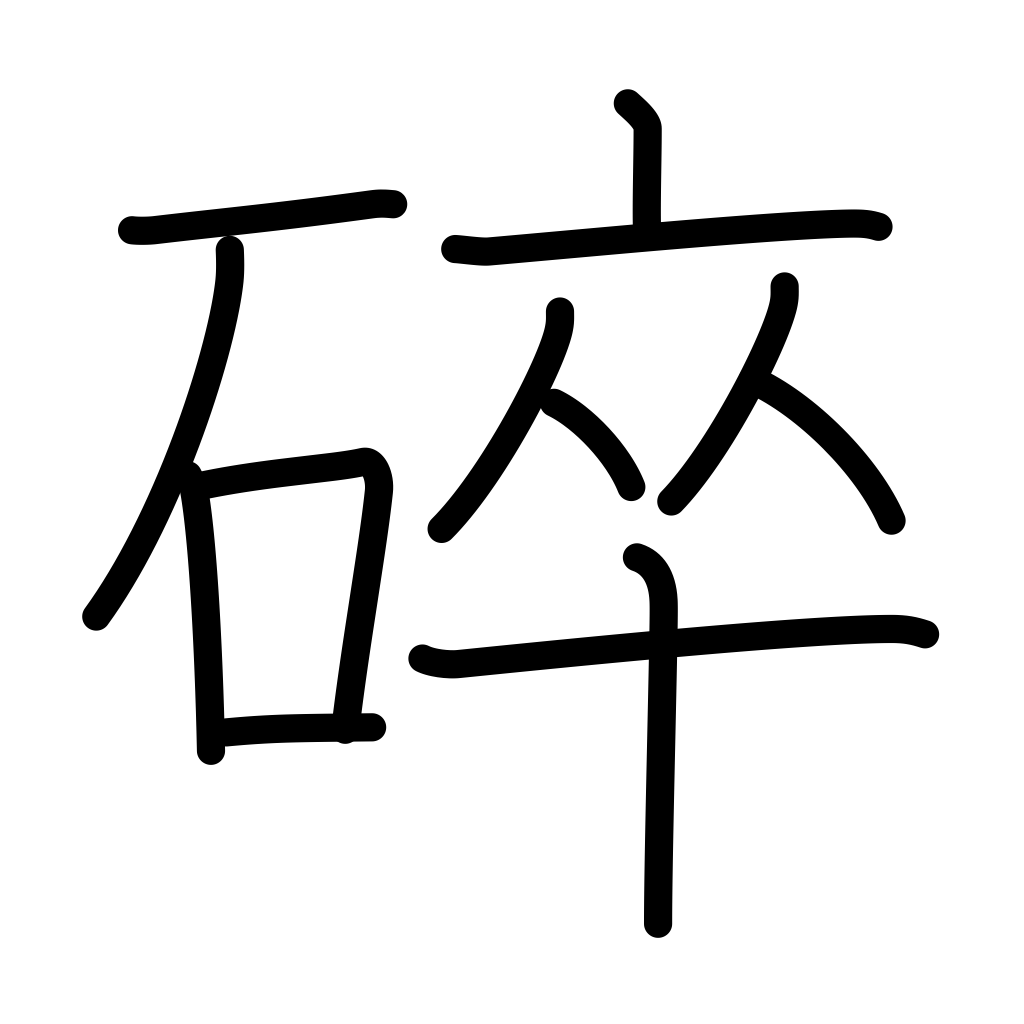
Meaning: break, smash, broken, busted